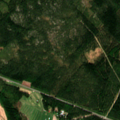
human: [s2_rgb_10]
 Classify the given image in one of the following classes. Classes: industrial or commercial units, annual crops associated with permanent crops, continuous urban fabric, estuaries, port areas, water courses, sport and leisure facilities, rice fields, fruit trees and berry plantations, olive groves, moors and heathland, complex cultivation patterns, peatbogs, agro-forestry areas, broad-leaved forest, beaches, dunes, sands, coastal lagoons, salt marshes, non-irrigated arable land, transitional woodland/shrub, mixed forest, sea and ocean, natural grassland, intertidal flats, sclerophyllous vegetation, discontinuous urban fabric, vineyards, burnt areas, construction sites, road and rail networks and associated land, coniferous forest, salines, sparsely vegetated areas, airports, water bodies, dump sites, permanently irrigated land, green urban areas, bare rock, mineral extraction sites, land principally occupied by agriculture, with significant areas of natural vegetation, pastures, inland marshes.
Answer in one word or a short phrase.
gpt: land principally occupied by agriculture, with significant areas of natural vegetation, coniferous forest